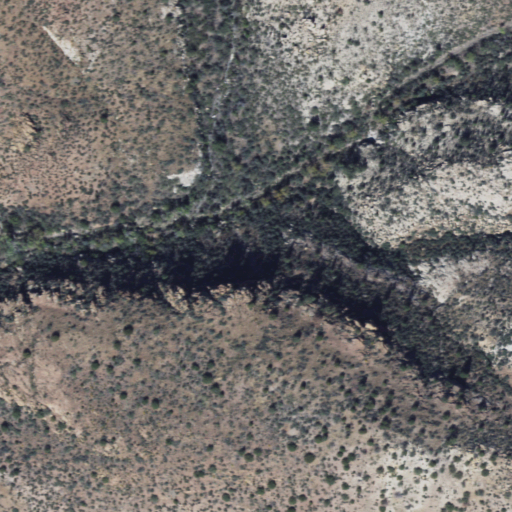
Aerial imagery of valley in Arizona named Lower Fishhook Canyon containing only shrub